Interaction volume radius: 10 \u00c5
Interaction volume height: 10 \u00c5
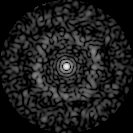
Disorder parameter: 0.8095